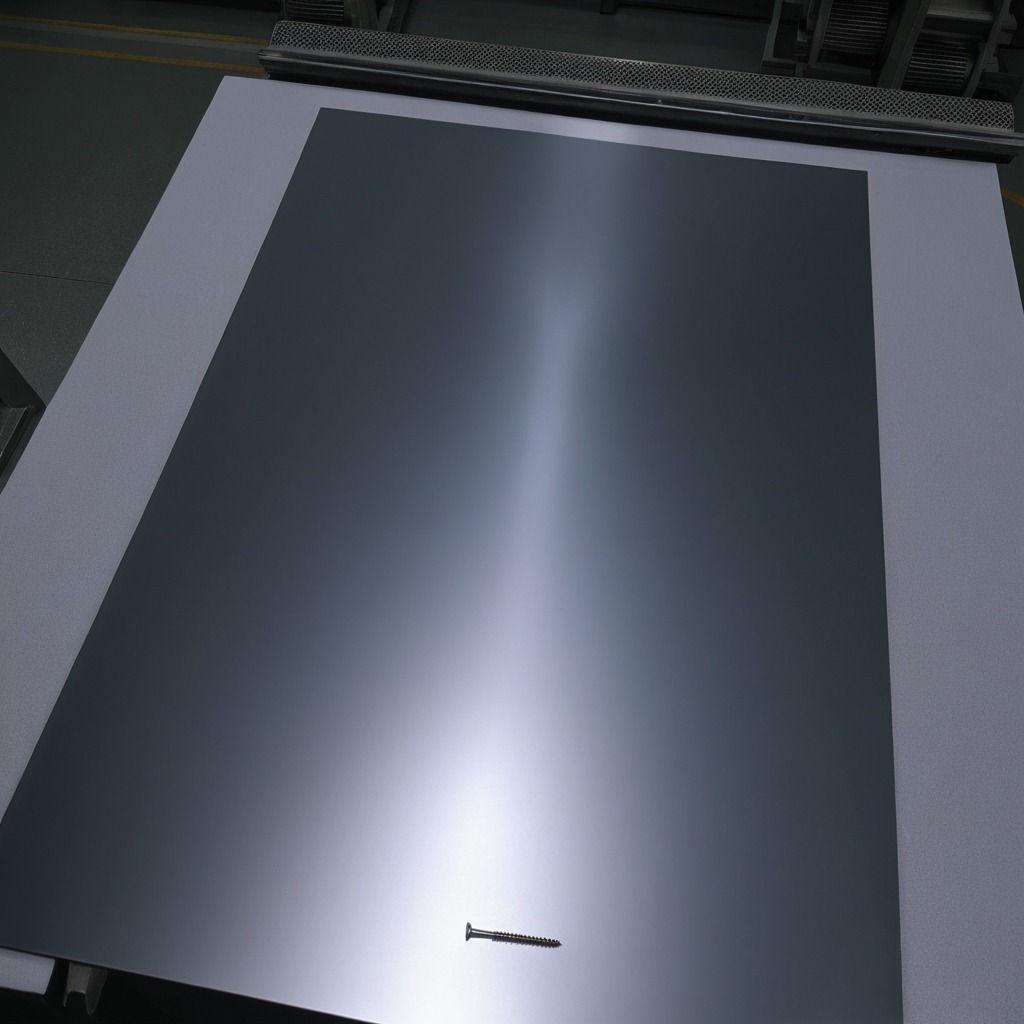
A metal screw lies on the tabletop.